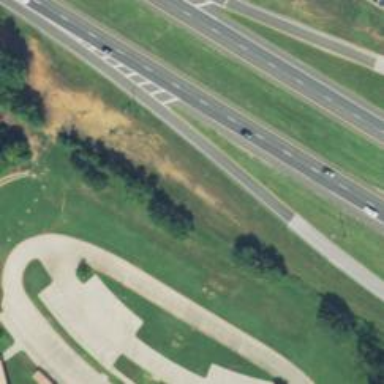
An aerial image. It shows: Trunk link highway with asphalt surface.